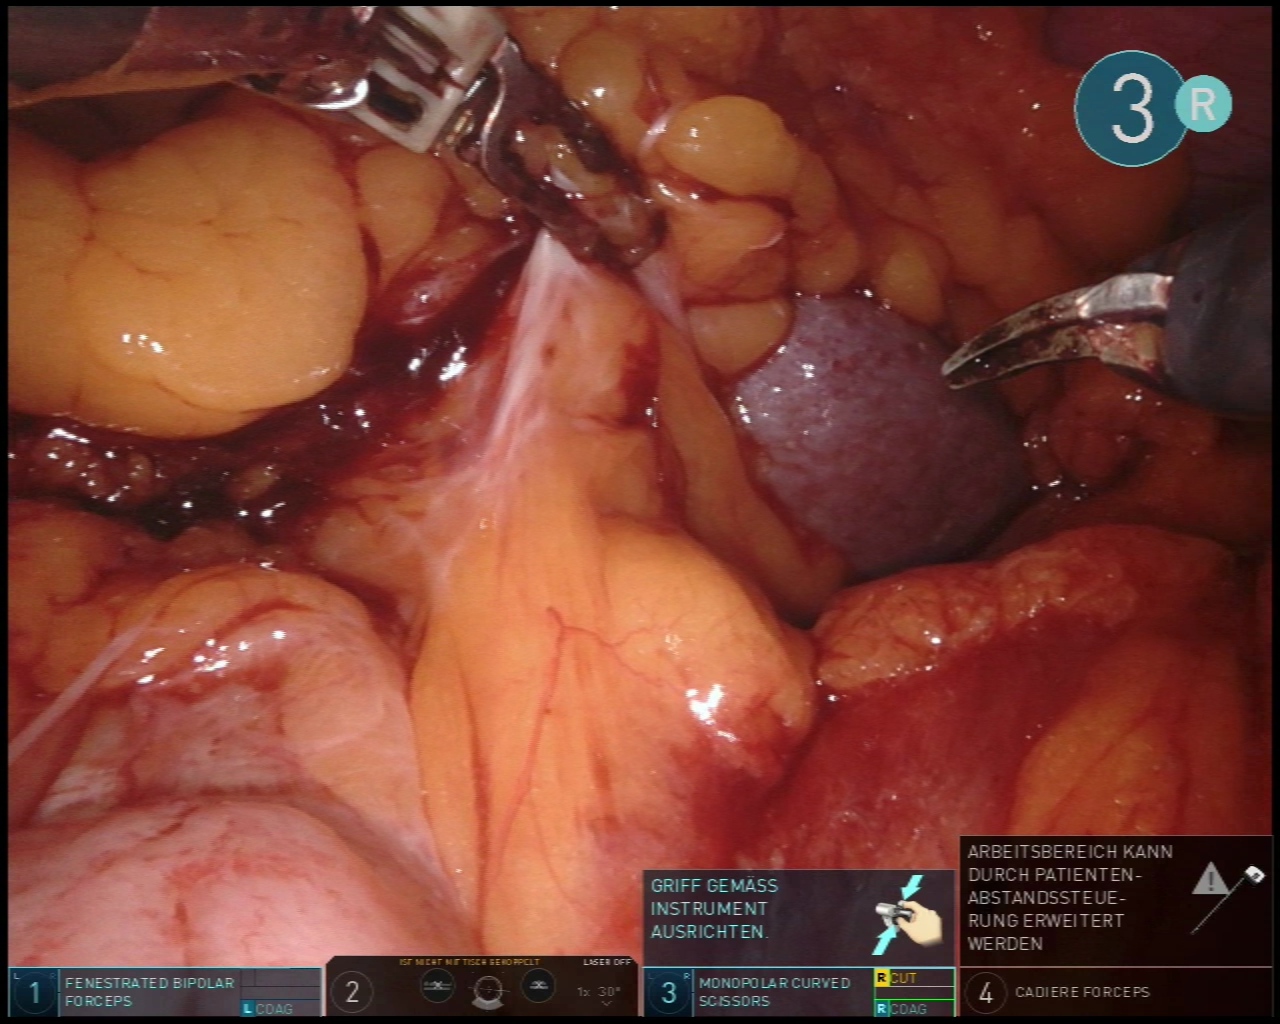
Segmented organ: spleen
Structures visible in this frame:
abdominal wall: no
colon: yes
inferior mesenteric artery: no
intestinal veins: no
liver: no
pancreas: no
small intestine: no
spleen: yes
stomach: no
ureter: no
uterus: no
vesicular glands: no